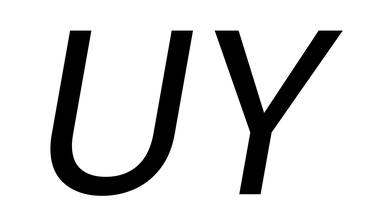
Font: Poppins-Italic